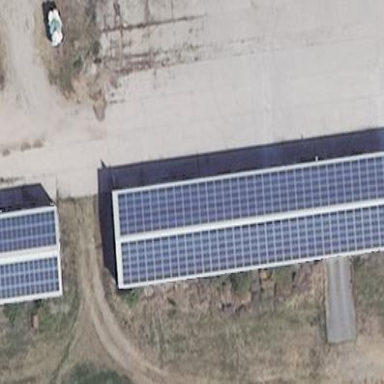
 featuring small solar photovoltaic panel generator with grey-colored roof. The solar panel generator is designed with photovoltaic method and oriented along the roof."